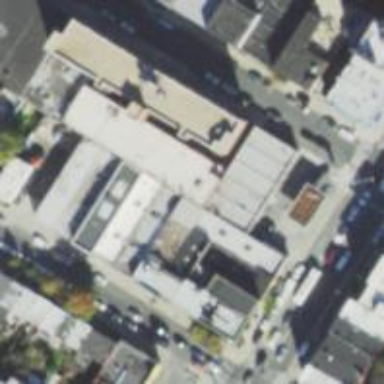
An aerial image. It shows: Arts centre.